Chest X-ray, AP view. Patient: 59 years old, sex M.
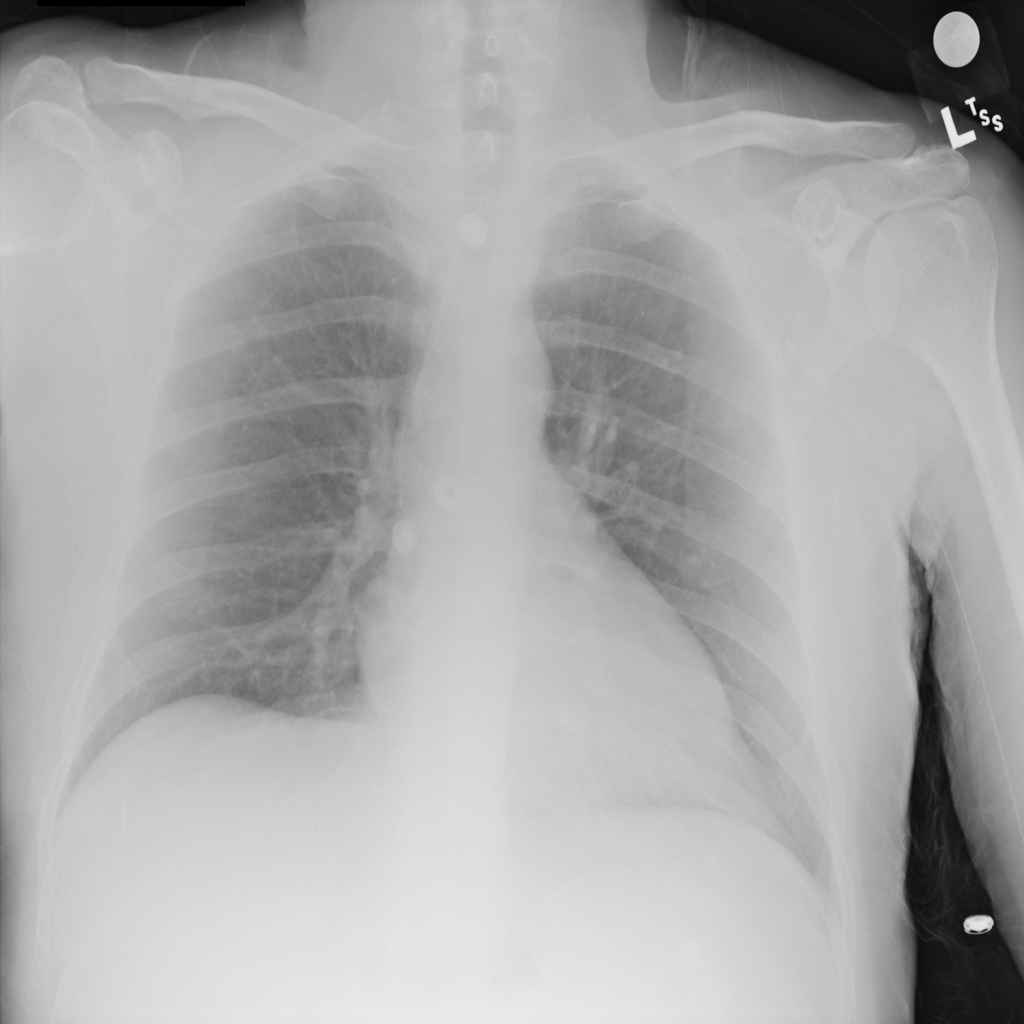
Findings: No Finding